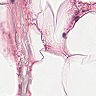
Metastatic tissue present: no